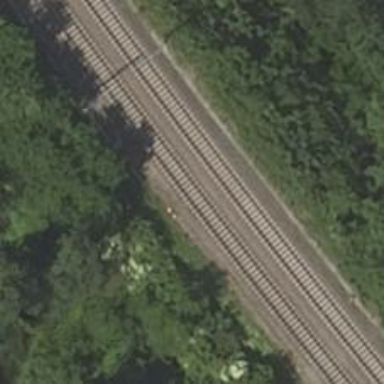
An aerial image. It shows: Railway with electrified contact lines.